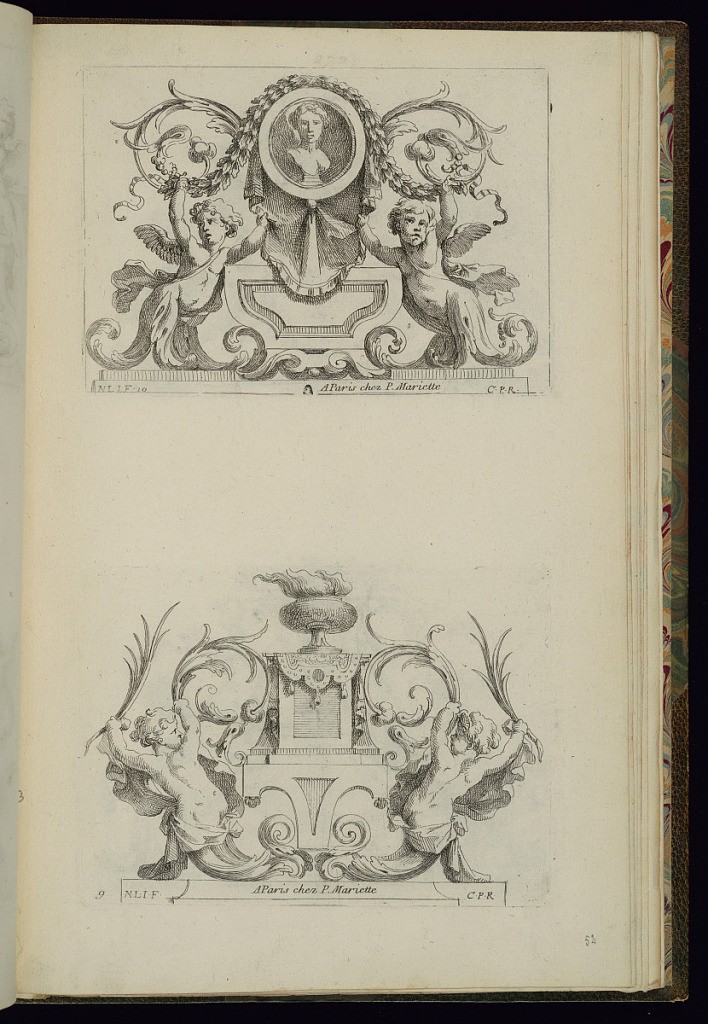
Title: Two Ornament Designs
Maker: Nicolas Pierre Loir, French, 1624 - 1679
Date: ca.1660–1713
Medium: Etching on paper
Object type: Print
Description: Two plates of ornament designs printed on a single sheet, one above the other. The upper plate features a roundel with a portrait bust, framed by scrolling leaves (rinceaux), rosettes, festoons of leaves, draped textile, winged putti morphing into scrolling leaves. The lower plate features a flaming vase on a plinth flanked by scrolling leaves (rinceaux), rosettes, putti morphing into scrolling leaves, and palm leaves. The plates are signed and numbered.